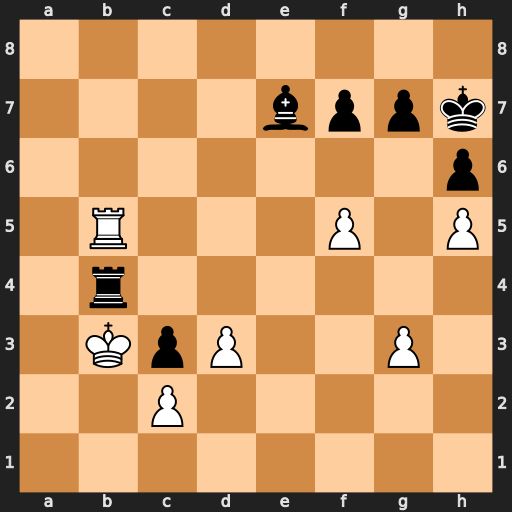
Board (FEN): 8/4bppk/7p/1R3P1P/1r6/1KpP2P1/2P5/8
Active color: w
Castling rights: -
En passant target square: -
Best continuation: Rxb4 Bxb4 Kxb4